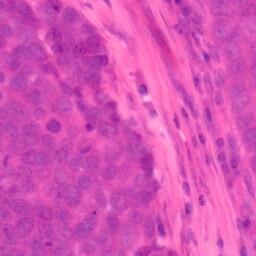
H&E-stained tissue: Colon